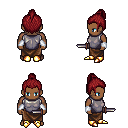
a pixel art fantasy rpg character, male body template, human, dark skin, steel chest armor, robe skirt, brunette short topknot hairstyle, white cloth bracers, gold boots, dagger, four views (front, back, left, right), 2x2 character sprite sheet, small pixel art, hard edges, no anti-aliasing